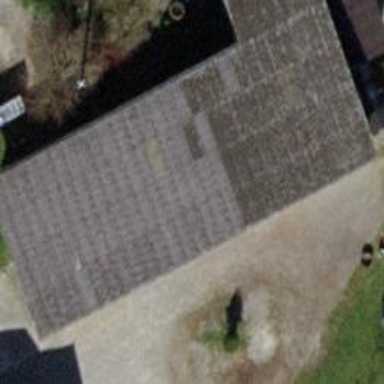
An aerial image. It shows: Shed building.